Question: I am using CATiledLayer to draw map tiles and when zooming it, I start to see some artifacts, which I guess, are caused by precision problem.
I scale my CATiledLayer up to 2^18 (262'144x), the artifacts start to appear at about 15'000x
I thought CoreAnimation would be smart enough to handle those large scales, but apparently not.
Before I start writing my tile engine implementation from scratch to handle this, I was wondering if you had any suggestion.
This is how I setup my layer:
'''
self.tiledLayer.tileSize = CGSizeMake(256, 256);
self.tiledLayer.levelsOfDetail = 1;
self.tiledLayer.levelsOfDetailBias = 10000;
'''
My example, drawing code is really simple:
'''
- (void)drawLayer:(CATiledLayer *)layer inContext:(CGContextRef)context
{
CGRect rect = CGContextGetClipBoundingBox(context);
CGContextSetFillColorWithColor(context, [NSColor colorWithCalibratedRed:((CGFloat)rand() / (CGFloat)RAND_MAX) green:((CGFloat)rand() / (CGFloat)RAND_MAX) blue:0 alpha:1].CGColor);
CGContextFillRect(context, rect);
}
'''
This is how I set the scale on the layer:
'''
CGAffineTransform t = CGAffineTransformIdentity;
CGFloat scale = pow(2, self.zoomLevel); // self.zoomLevel ranges from 0 to 18
t = CGAffineTransformScale(t, scale, scale);
NSLog(@"%g", scale);
self.tiledLayer.affineTransform = t;
'''
I discovered that the artifacts appears only "far from the origin" of the layer. If I look the tiles near the origin, they are not deformed, if I look far from the origin (screenshot if from the center) it get worse.
Here is an example of the artifacts I see:

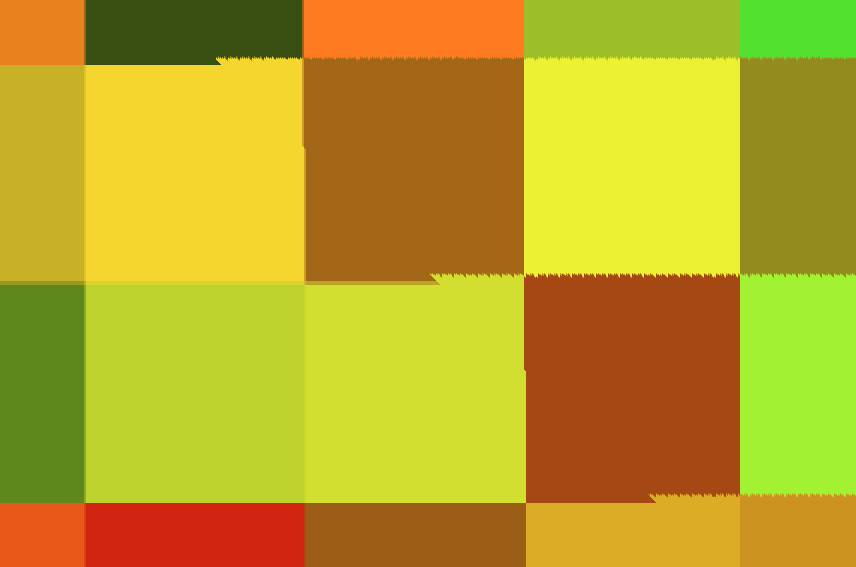
Answer: Ok, I just found a very simple solution while cooking, just modulo the scale to something reasonable and loop with a hint to the drawing code. So for example when the scale hits 64, reset it to 1 and give 64 to the drawing code, so when the scale is 2, the drawing code will pick tiles for the zoom at 128.
I will try this tomorrow and see how I can work with CATiledLayer caching mechanism to ensure a smooth experience.
I just took a few minutes to try this method, but I effectively got a problem with caching, as when I set the scale back to a preview value, drawInContext isn't called again. I tried calling setNeedsDisplay, but it kills the smoothness of the zoom and makes everything super slow.
After tinkering with this solution for a few hours, I was unable to get a smooth zooming and panning. I tried a simplistic approach drawing my tiles in a single NSView drawRect:, it works, but would require significant work to be smooth and fast. So I'm keeping this question open to suggestions.
I finally wrote my own implementation from scratch that doesn't have this bug.